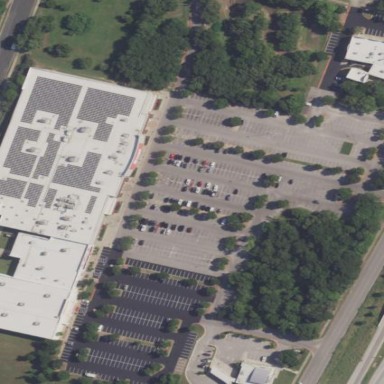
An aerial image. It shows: Retail area.